Question: I try to do a cylinder unwrap animation for students to better understand the three surfaces of a cylinder.
It should look like this (found on <URL>:

1. I can draw both circles (bottom and top) using THREE.CylinderGeometry
2. I can draw the lateral surface using THREE.CylinderGeometry without filling
3. But how do I do the outer blue animation of the unfolding "rectangle"?!
I have never done an animation with three.js before, so I would also need a suggestion here. Thanks.
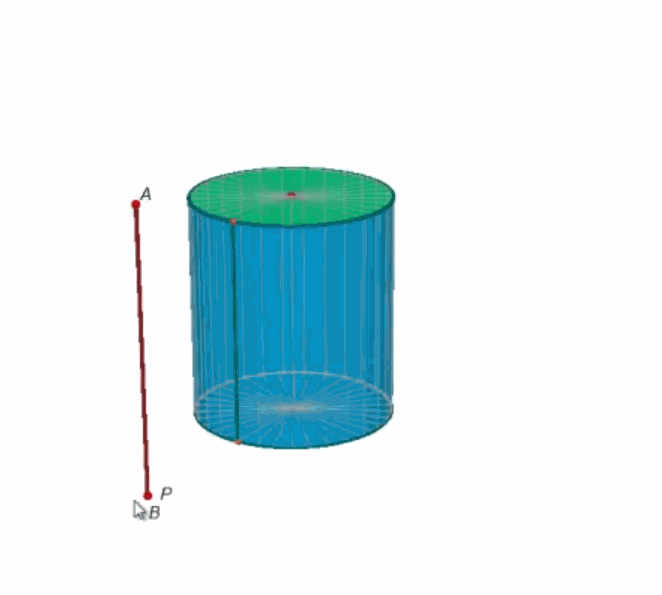
Answer: The easiest way for this would be to use 3 meshes :
- two 'CircleGeometry'-ies for the circles- one custom 'Geometry' for the unwrapping plane
The plane is actually two sets of vertices that represent a line wrapping/unwrapping over a circle. What controls the movement is that angles between each segments are tweened equally. With N being the number of segments, N being even for simplicity, you need to tween this angle from 0 (line state) to 360/N (circle state) on one side, and to -360/N on the other, beginning at the middle (360/N stands for 180/( N/2 ) on each side).
So in your custom 'Geometry()' you define vertices and faces. Then you tween them with your favorite tweening library. End each 'update' callback with 'geometry.verticesNeedUpdate=true;'.
<URL>